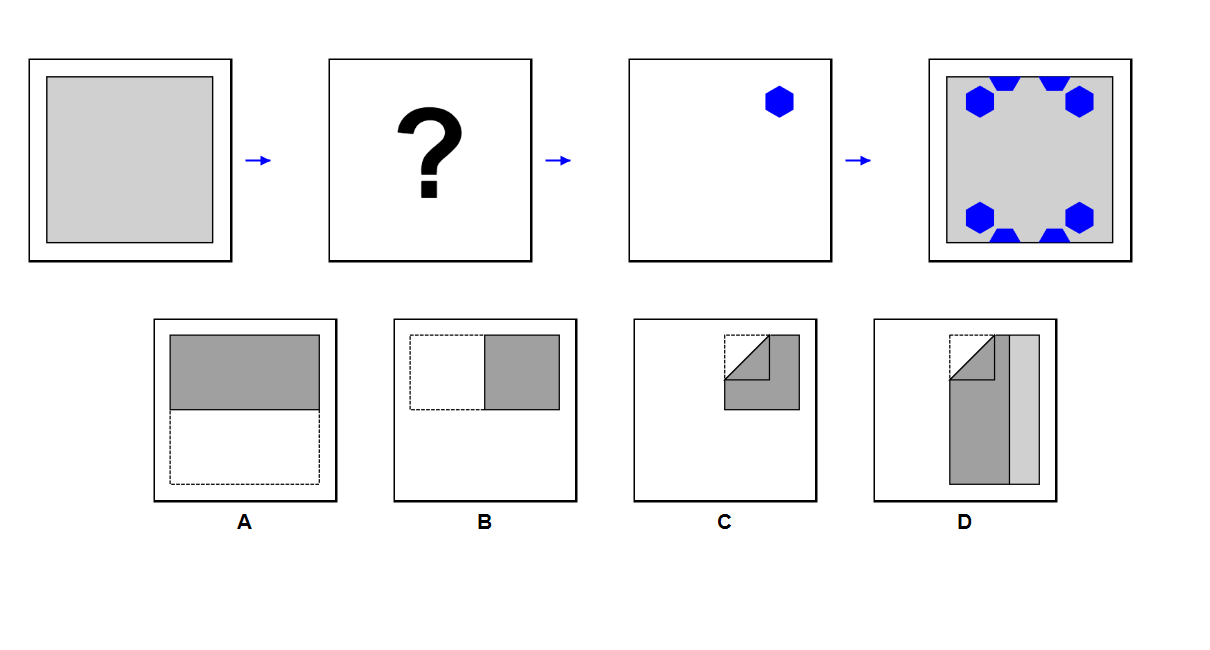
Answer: D